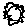
Label: sun